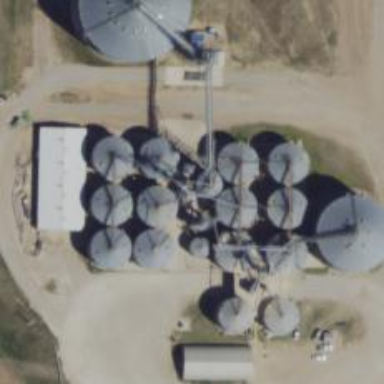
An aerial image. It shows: Silo.